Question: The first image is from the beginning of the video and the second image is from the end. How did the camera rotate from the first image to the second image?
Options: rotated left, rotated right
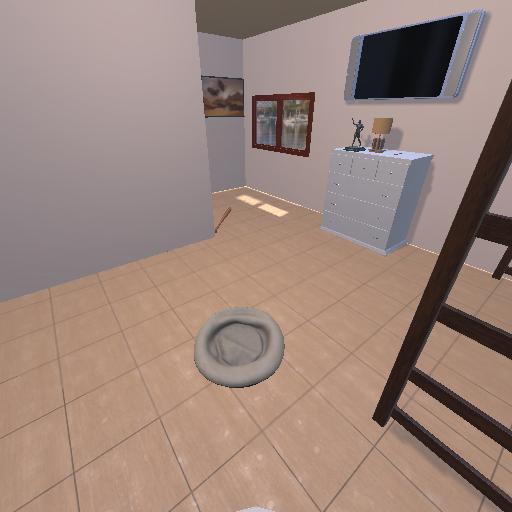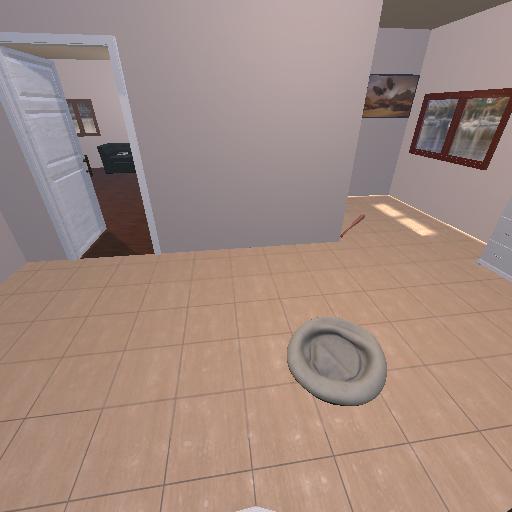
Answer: rotated left